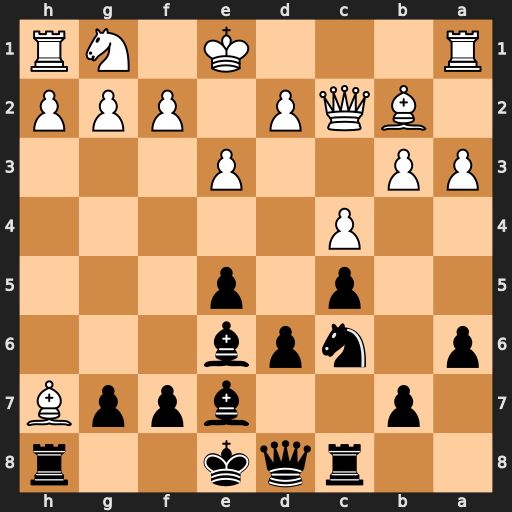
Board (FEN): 2rqk2r/1p2bppB/p1npb3/2p1p3/2P5/PP2P3/1BQP1PPP/R3K1NR
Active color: b
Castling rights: KQk
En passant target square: -
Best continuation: g6 Bxg6 fxg6